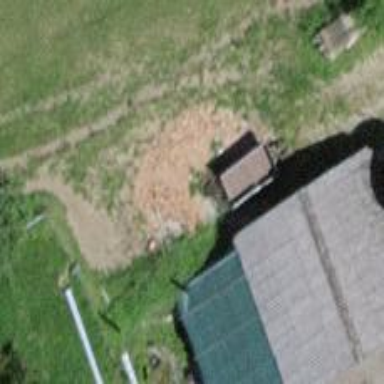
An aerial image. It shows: Shed.